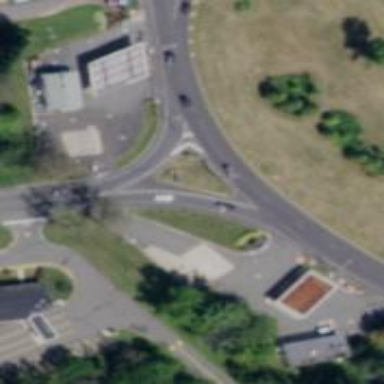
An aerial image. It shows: Circular junction on primary highway.